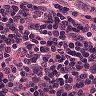
Metastatic tissue present: no